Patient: sex F, age 59
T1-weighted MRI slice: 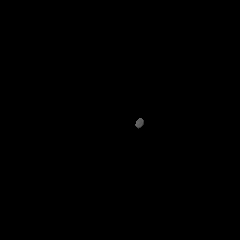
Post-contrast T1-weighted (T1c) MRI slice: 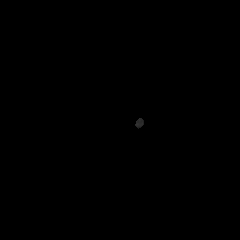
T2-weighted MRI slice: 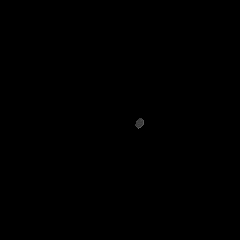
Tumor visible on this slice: no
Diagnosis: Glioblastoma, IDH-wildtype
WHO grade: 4